Aerial crown-view tile of a tropical tree (Barro Colorado Island, Panama), acquired 20250715:
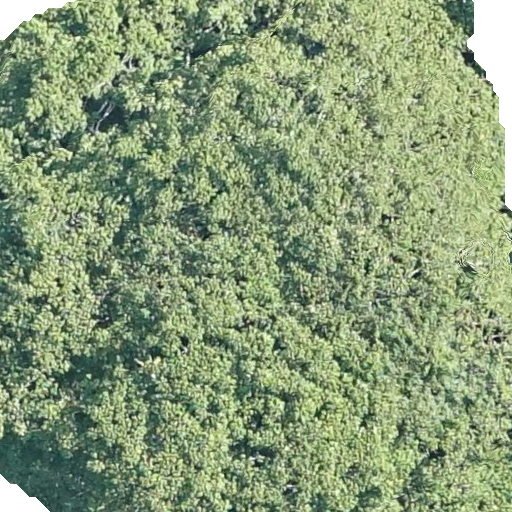
Species: Sterculia apetala
GBIF accepted scientific name: Sterculia apetala
Crown area: 505.838 m²